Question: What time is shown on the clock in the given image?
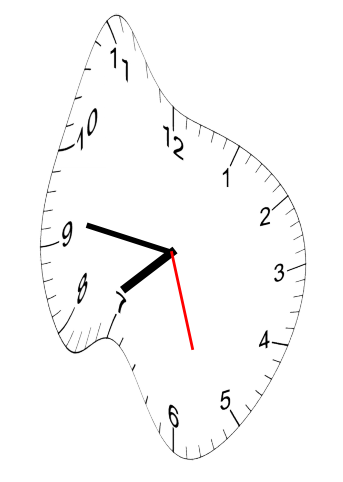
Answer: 07:46:27